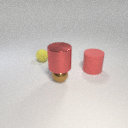
small yellow rubber sphere to the left of large red rubber cylinder